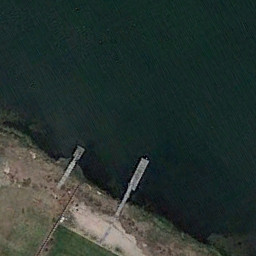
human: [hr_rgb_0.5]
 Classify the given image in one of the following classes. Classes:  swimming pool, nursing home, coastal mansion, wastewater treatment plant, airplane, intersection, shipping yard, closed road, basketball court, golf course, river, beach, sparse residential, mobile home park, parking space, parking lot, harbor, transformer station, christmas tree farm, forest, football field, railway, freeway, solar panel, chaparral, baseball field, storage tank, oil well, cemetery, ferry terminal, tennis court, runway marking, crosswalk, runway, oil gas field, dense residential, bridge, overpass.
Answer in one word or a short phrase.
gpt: ferry terminal